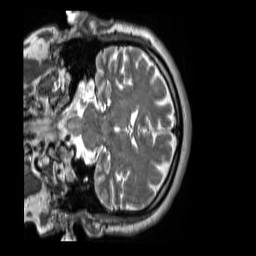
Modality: T2w
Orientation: coronal
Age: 59
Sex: male
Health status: ill
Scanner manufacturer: siemens
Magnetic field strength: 3 T
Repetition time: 2.8 s
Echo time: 0.326 s